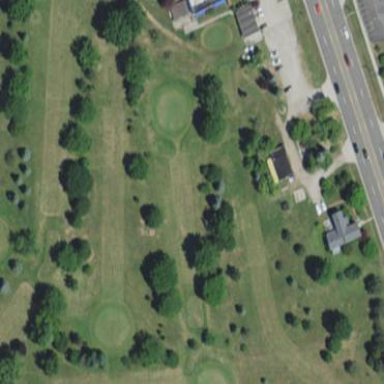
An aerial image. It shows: Golf course.